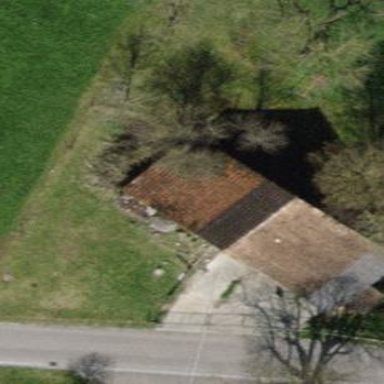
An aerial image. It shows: Chicken coop building.